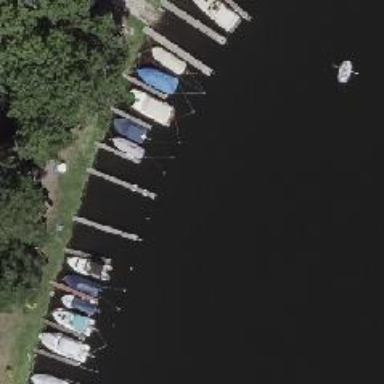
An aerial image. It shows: Man-made pier.